Question: I am trying to add a chart to my website showing how income earned is divided between two parties. It is essentially the 100% stacked graph in excel that would look something like:

Is there a good (ideally inexpensive, since the only one I've found that might do it is Highcharts, which looks great but it's not cheap for what we are doing) tool that we could embed into our website? Ideally it would be great if the user could select a certain price and it would show the percentage below for the two, but that is just a nice to have. Any suggestions? I looked at Google Charts but did not find one that could show the data in this format.
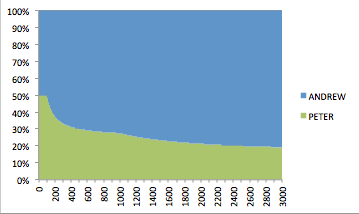
Answer: You can do this with Google Charts.
Assuming you have a bunch of numbers that don't necessarily match the same scale, you can just create a simple function to compare each row of numbers and adjust according to the ratio between them:
'''
function drawVisualization() {
// add data in number form
var data = google.visualization.arrayToDataTable([
['X', 'Andrew', 'Peter'],
[100, 100, 100],
[200, 35, 65],
[400, 64, 144],
[1000, 30, 70],
[3000, 400, 1600],
]);
// adjust data
for(var i = 0; i < data.getNumberOfRows(); i++){
var valA = data.getValue(i, 1);
var valB = data.getValue(i, 2);
var valTotal = valA + valB;
data.setValue(i, 1, valA/valTotal);
data.setValue(i, 2, valB/valTotal);
};
// Create and draw the visualization.
var ac = new google.visualization.AreaChart(document.getElementById('visualization'));
ac.draw(data, {
isStacked: true,
vAxis: {format: "0%",},
width: 600,
height: 400,
});
}
'''
This is what it ends up looking like (I really dumbed down your data, so the line isn't smoothed -- unfortunately area charts do not currently allow smoothing of the line along the lines of the 'curveType' option for Line Charts):